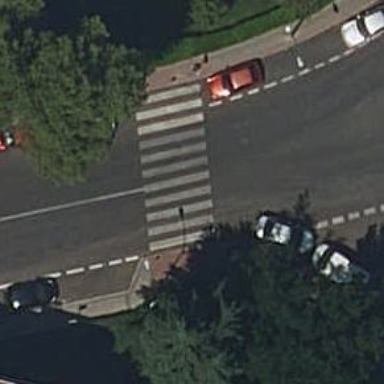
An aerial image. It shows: Bollard.